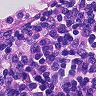
Metastatic tissue present: no